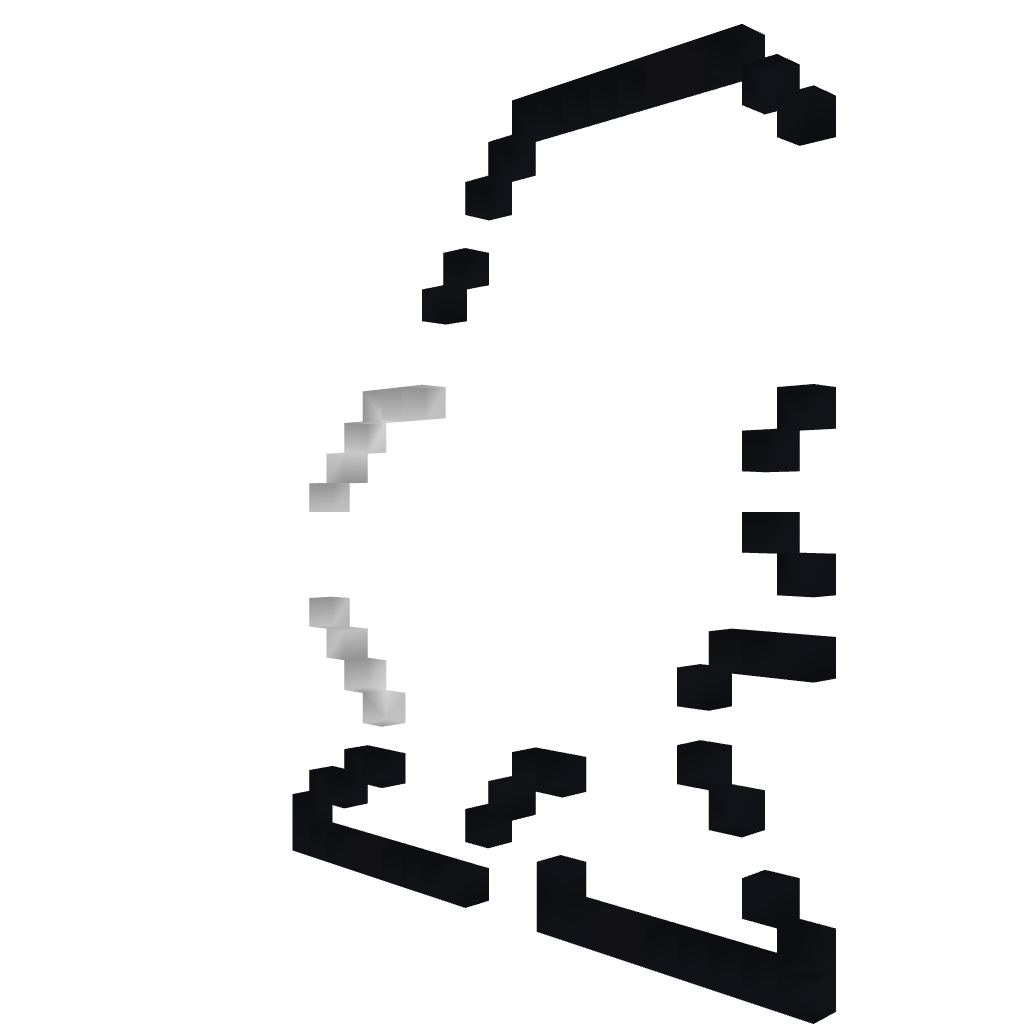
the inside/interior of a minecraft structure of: Ryu (Street Fighter x Mega Man)